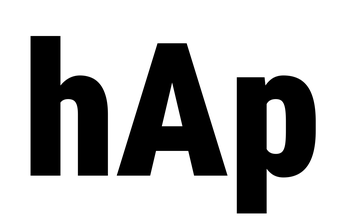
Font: Roboto_Condensed_Black